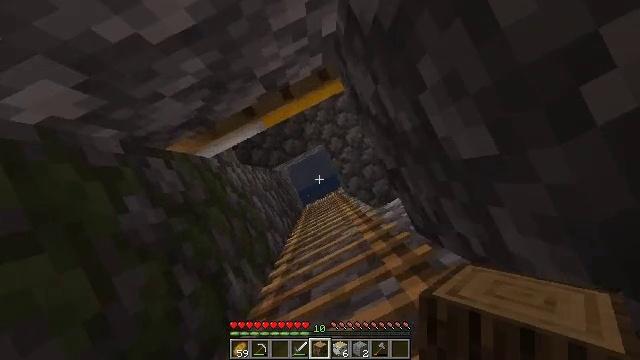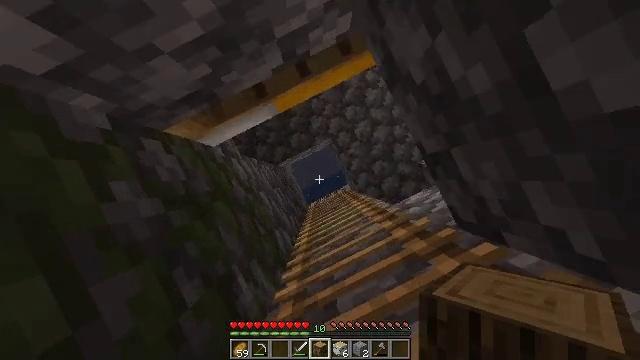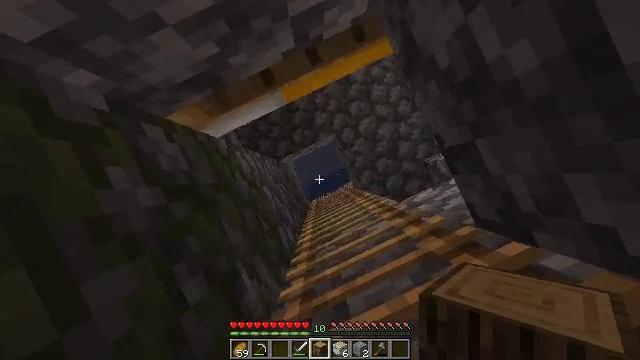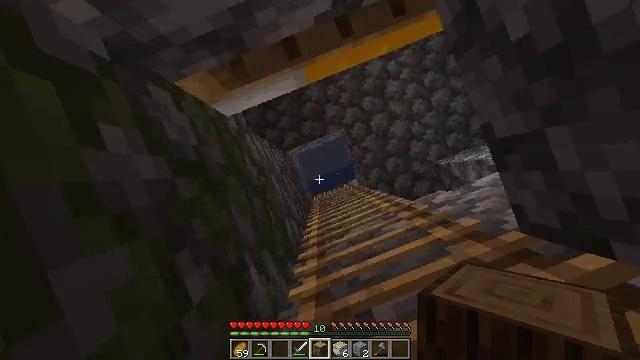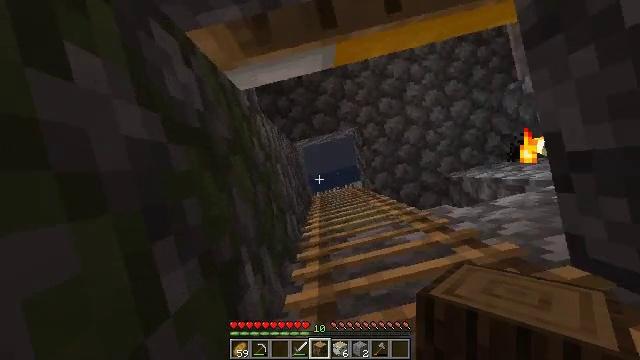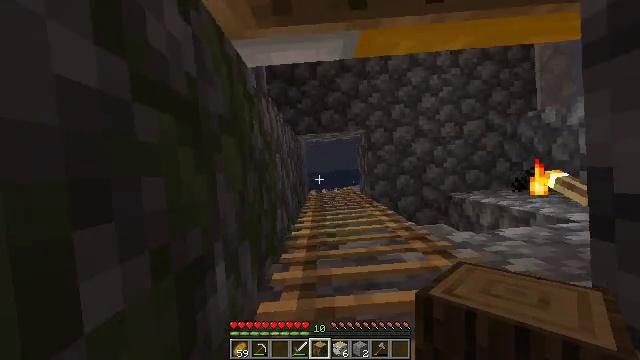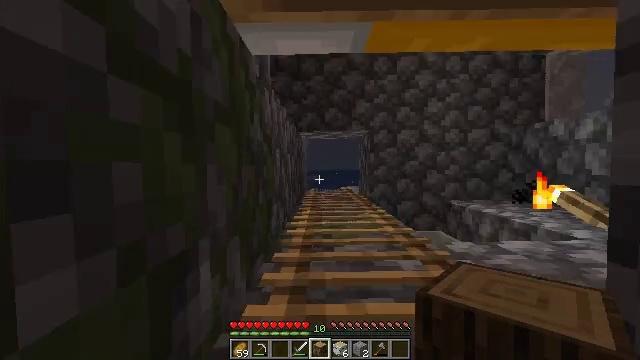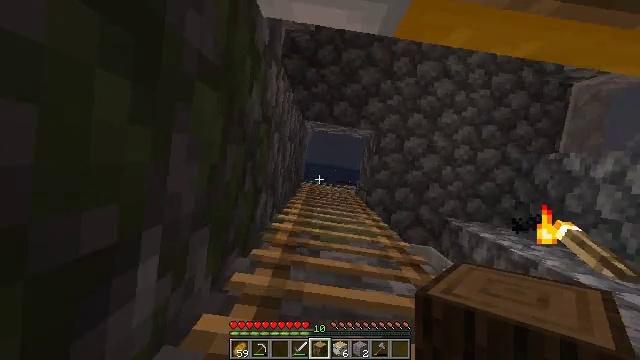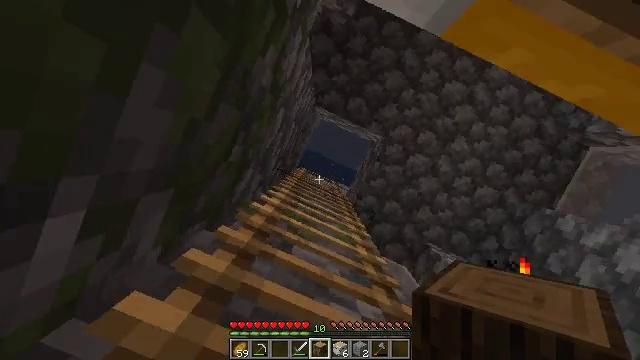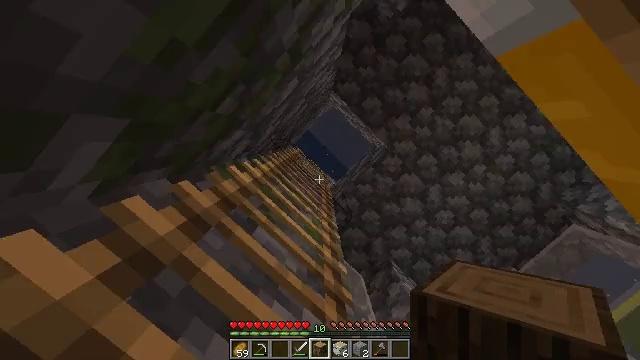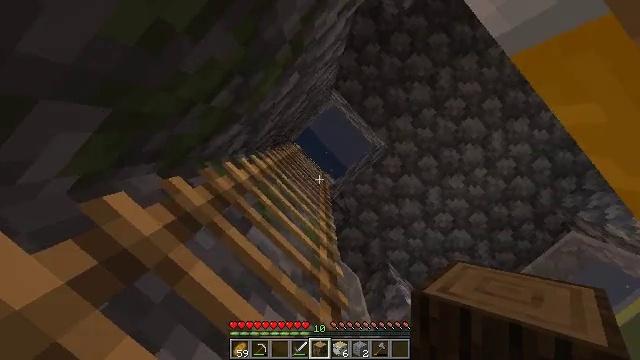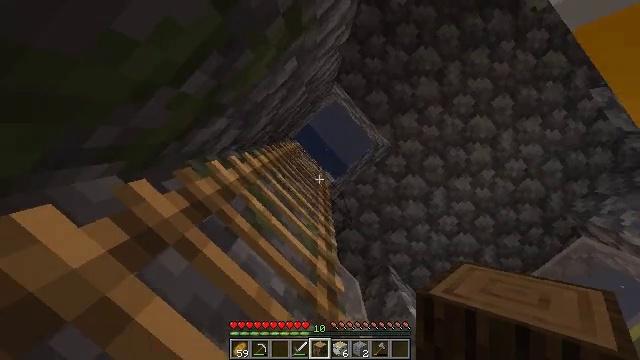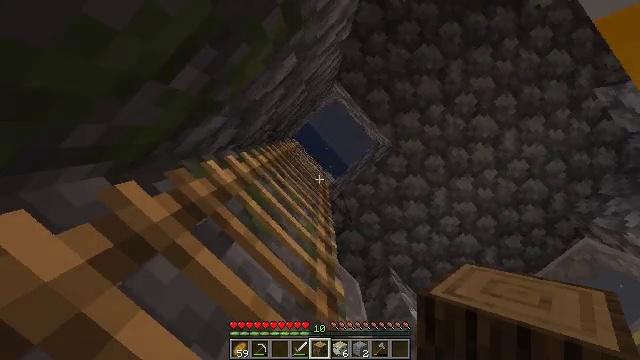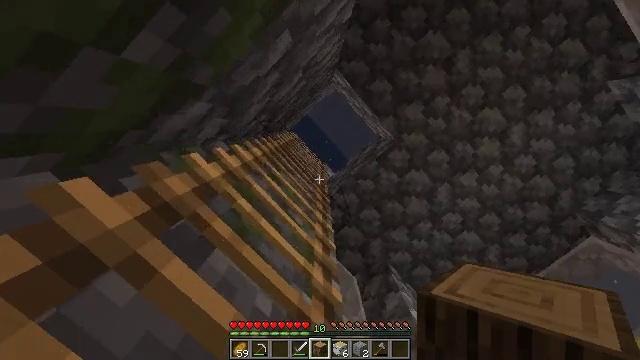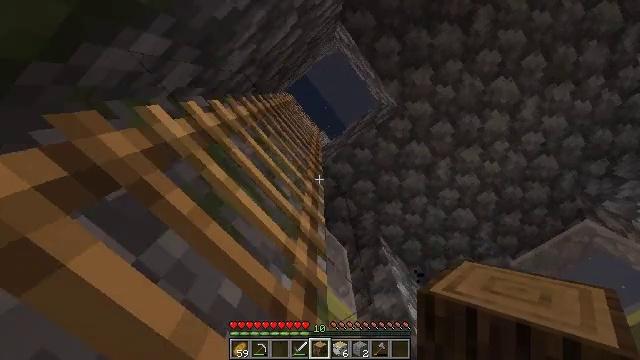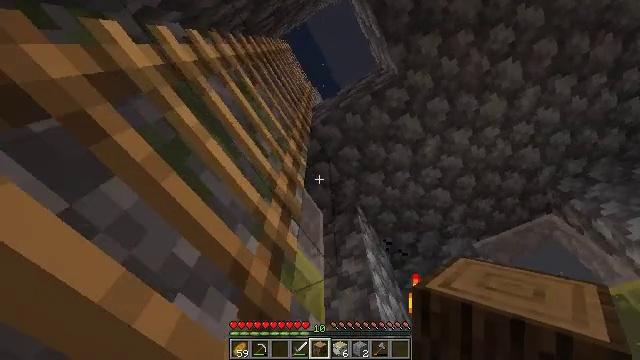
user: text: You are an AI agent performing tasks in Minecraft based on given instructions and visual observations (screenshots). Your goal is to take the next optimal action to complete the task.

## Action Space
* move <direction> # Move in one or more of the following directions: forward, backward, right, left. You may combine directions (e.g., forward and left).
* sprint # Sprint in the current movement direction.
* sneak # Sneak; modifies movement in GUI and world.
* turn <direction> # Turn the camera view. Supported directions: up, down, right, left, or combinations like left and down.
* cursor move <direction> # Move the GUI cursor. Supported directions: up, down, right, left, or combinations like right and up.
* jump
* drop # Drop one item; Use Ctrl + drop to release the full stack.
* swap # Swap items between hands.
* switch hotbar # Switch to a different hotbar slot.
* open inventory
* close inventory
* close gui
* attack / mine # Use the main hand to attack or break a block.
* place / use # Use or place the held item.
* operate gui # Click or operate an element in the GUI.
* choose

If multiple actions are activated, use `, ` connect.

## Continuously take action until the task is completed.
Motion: motion action
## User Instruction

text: Mine tall grass from the ground.
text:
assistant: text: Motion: move forward and move left
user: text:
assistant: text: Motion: move forward and move left, turn right
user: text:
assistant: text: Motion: move forward, turn right
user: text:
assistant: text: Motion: move forward, turn right
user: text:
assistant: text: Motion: move forward, turn right
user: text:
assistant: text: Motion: move forward, turn right
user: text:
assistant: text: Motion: move forward, turn right and down
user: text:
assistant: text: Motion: move forward, turn right and down
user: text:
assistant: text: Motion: move forward, turn right and down
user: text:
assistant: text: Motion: move forward, turn right
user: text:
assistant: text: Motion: move forward
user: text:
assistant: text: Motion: move forward
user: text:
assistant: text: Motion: move forward, turn down
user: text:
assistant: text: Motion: move forward, turn right and down
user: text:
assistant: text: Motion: move forward, turn right and down
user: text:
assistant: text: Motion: move forward, turn right and down
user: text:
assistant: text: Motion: move forward and move left, turn right and down
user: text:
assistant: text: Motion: move forward and move left, turn right and down
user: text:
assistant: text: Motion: move forward and move left, turn right and down
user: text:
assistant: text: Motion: move forward and move left, turn right and down
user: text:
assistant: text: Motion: move forward and move left, turn right and down
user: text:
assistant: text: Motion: move forward and move left, turn right and down
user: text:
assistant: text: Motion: move forward and move left, turn right and down
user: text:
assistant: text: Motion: move forward and move left, turn right and down
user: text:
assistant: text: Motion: move forward and move left, turn right and down
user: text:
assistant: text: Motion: move forward and move left, turn right and down
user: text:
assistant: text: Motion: move forward and move left, turn right and down
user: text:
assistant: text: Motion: move forward and move left
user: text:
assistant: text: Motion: move forward and move left
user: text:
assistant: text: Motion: move forward and move left